Question: I'm currently setting up e2e tests with protractor.js, but the reporter uses dark words, and meshes horribly with my terminal window.
How do I set up custom reporters so this doesn't look horrible?
Here's my entire protractor.conf.js
'''
// An example configuration file.
exports.config = {
// Do not start a Selenium Standalone sever - only run this using chrome.
chromeOnly: true,
chromeDriver: './node_modules/protractor/selenium/chromedriver',
// seleniumAddress: 'http://localhost:4000/wd/hub',
// Capabilities to be passed to the webdriver instance.
capabilities: {
'browserName': 'chrome'
},
// Spec patterns are relative to the current working directly when
// protractor is called.
specs: ['spec/e2e/*.js'],
baseUrl: 'http://localhost:5000',
framework: 'mocha',
reporters: ['mocha']
};
'''
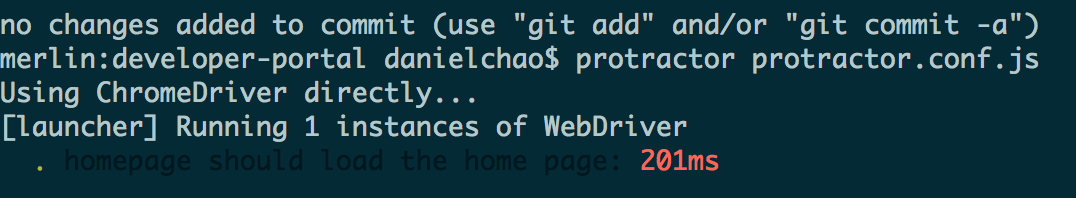
Answer: So here is how to change the style of reporter that mocha is using:
'''
mochaOpts: {
reporter: "spec",
args:
slow: 3000
}
'''
I also found out that the color issue is not just a matter of changing the reporter, but fixing a theming issue for my terminal window. Currently I'm using the Solarized Dark theme, and this is a problem for everybody that's using Solarized Dark.
<URL>
<URL>